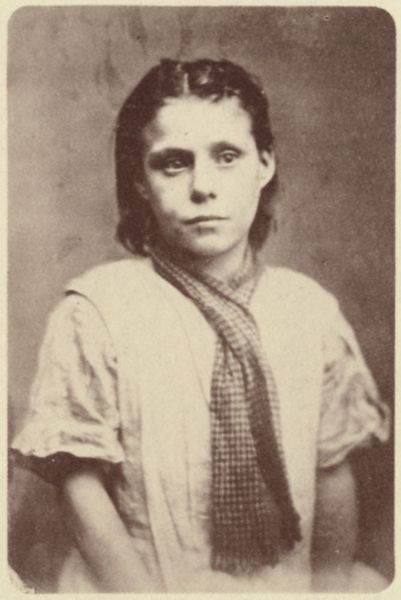
Titel: Sarah Fyford
Künstler: Thomas John Barnardo
Schlagwörter: dunkel, mann, schatten, weiß, mädchen, sitzen, zola, braun, frau, frisur, grau, haar, hintergrund, kariert, kleid, mitte, mund, nase, ohr, schwarz, stirn, stuhl, blick, schal, tuch, hochformat, karo, karriert, muster, hemd, arm, arme, augen, bluse, falten, gesicht, trauer, ärmel, hals, portrait, porträt, auge, fransen, haare, realismus, sitzend, stoff, kind, augenbrauen, kinn, lippen, mittelscheitel, ohren, scheitel, schultern, traurig, lächeln, schürze, wangen, liebe, ecke, ausdruck, sepia, weiblich, zopf, halstuch, aufrecht, gerade, melancholie, melancholisch, mimik, tiefe, faltenwurf, junge, nachdenklich, rüschen, verträumt, oberkörper, skepsis, weste, dünn, raffung, foto, fotografie, photographie, karos, knabe, rechteck, traurigkeit, dreiviertel, schwarzweiß, kittel, scherpe, trüb, kleidchen, photo, ecken, halbportrait, kurzärmelig, fleckig, achse, armut, fotographie, foro, dunkelhaarig, leibchen, mittelachse, laibchen, senkrechte, trist, kindlich, mitleid, modersohn, kurzärmlig, foto fotografie, photogrphie, sozial, fotogrphie, skeptisch, kleinkariert, krawattenschal, erfindung dess, witternd, sympathie, mädechen, 19. jahrhundert, halbbildnis, mädchen mit schal, kurzärmeliges kleid, trübselig, erndz